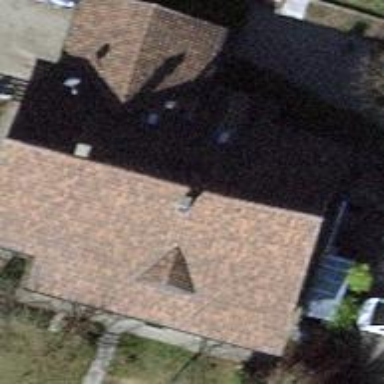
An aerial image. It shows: Detached building with gabled roof.